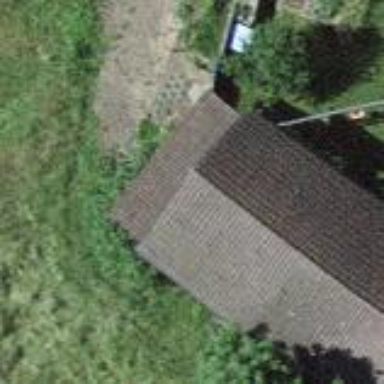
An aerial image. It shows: Garage.